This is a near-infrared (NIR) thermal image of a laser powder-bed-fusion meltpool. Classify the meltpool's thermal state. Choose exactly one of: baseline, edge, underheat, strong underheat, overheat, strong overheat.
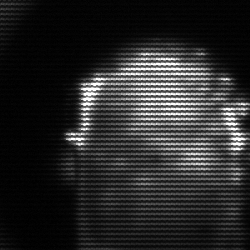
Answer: baseline